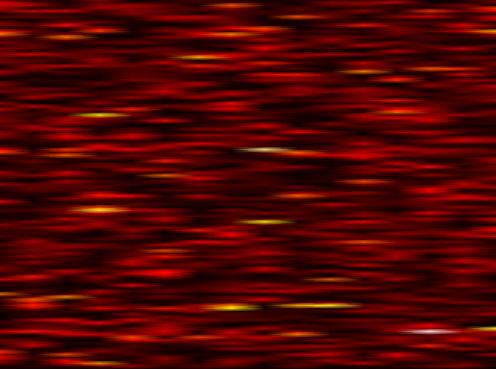
Label: OFDM